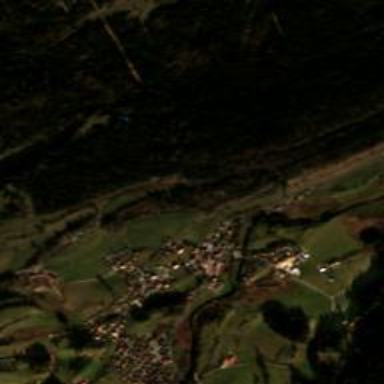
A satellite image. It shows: Village.